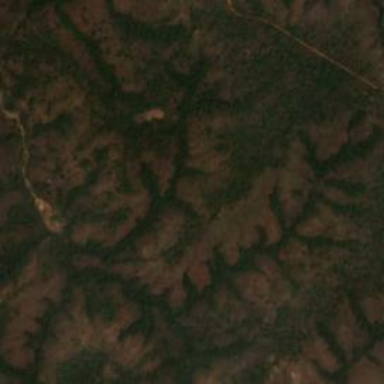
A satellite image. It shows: Forest area.